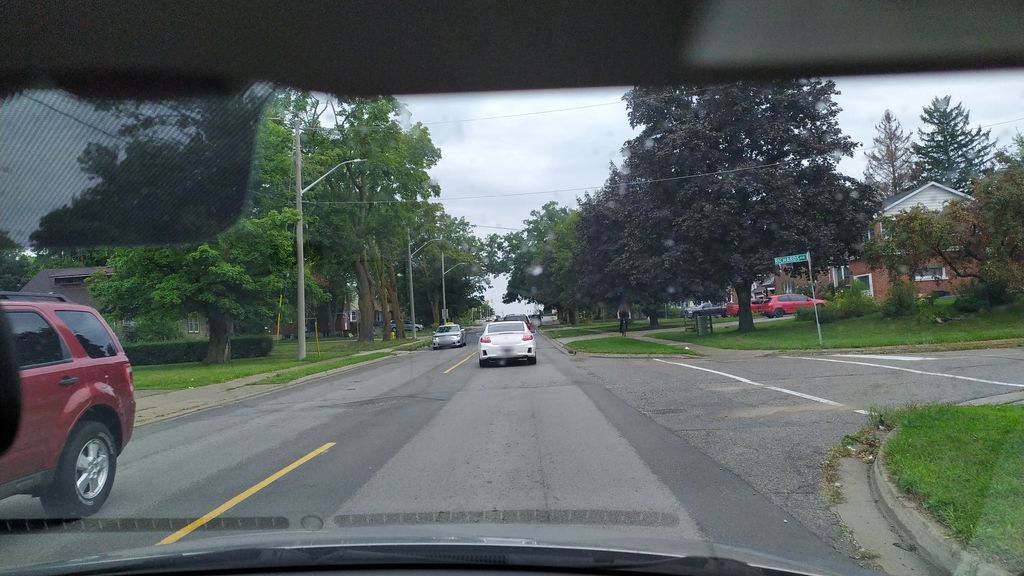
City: kitchener-waterloo